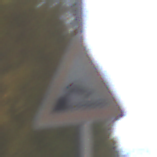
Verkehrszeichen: Ufer
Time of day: MorningAfternoon
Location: Outdoor (Suburban)
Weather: PartlyCloudy
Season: NotSpecified
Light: Natural